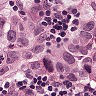
Metastatic tissue present: yes